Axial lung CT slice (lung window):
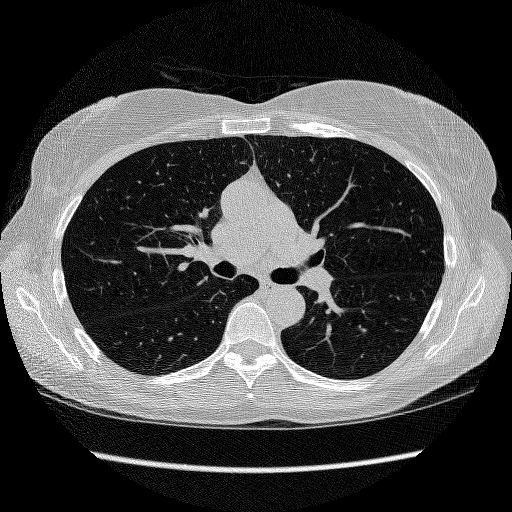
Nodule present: no